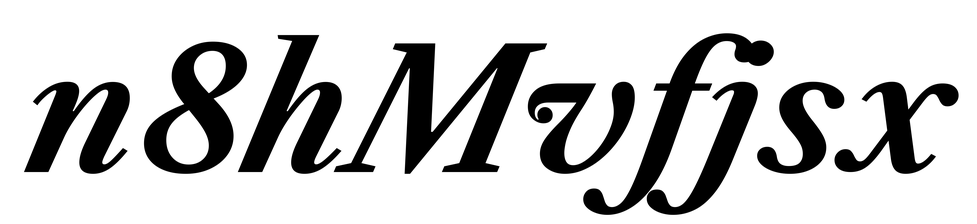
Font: LibreCaslonText-Italic_Bold_Italic